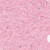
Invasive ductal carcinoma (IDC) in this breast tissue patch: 0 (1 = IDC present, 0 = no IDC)